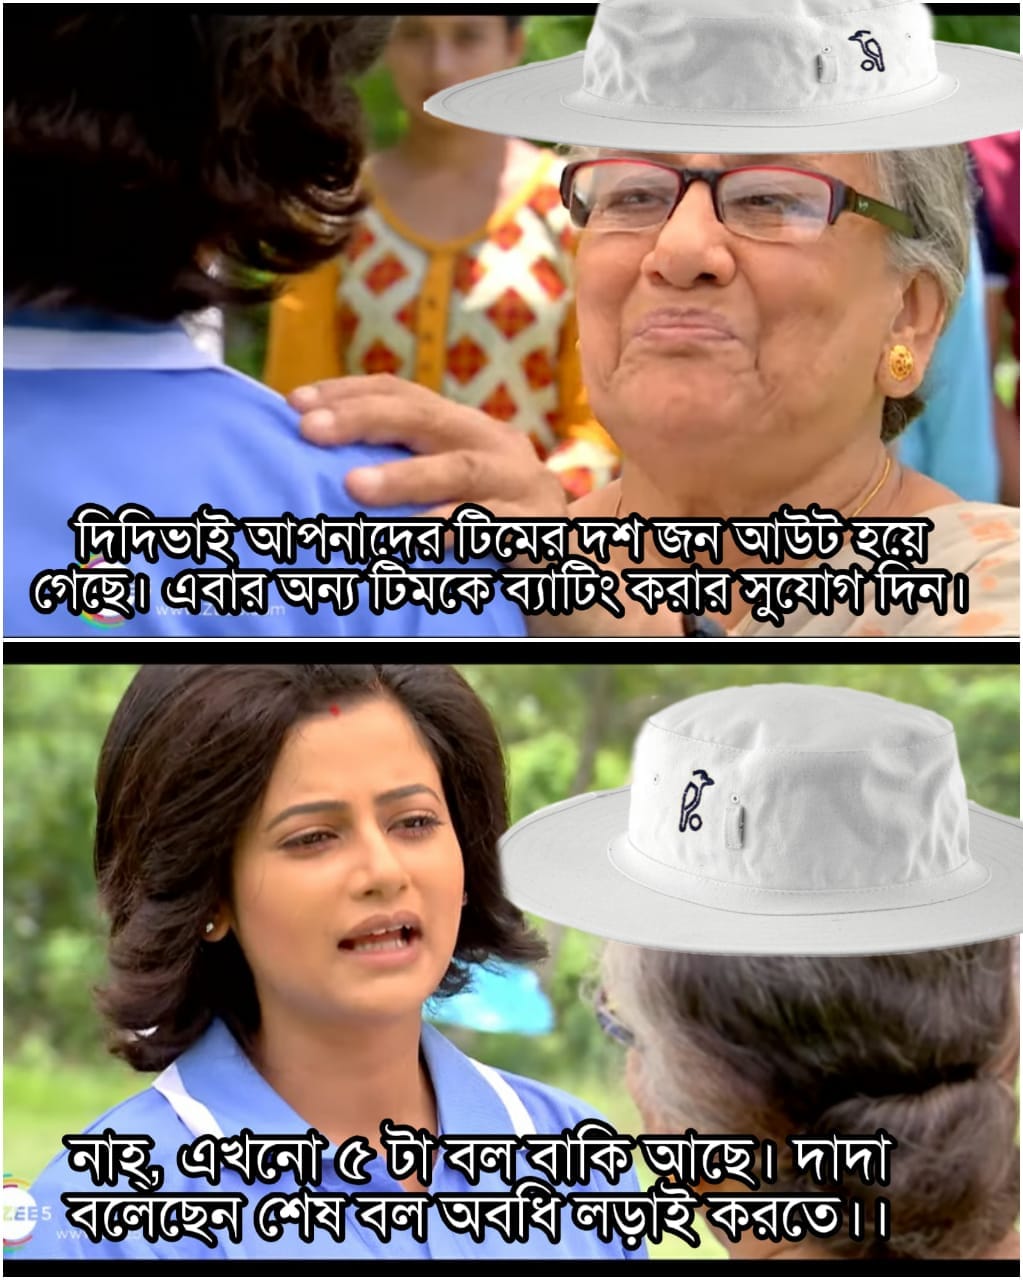
Caption: দিদিভাই আপনাদের টিমের দশ জন আউট হয়ে গেছে ।    এবার অন্য টিমকে ব্যাটিং করার সুযোগ দিন ।   নাহ এখনো ৫ টা বল বাকি আছে । দাদা বলেছেন শেষ বল অবধি লড়াই করতে ।।
Label: non-hate